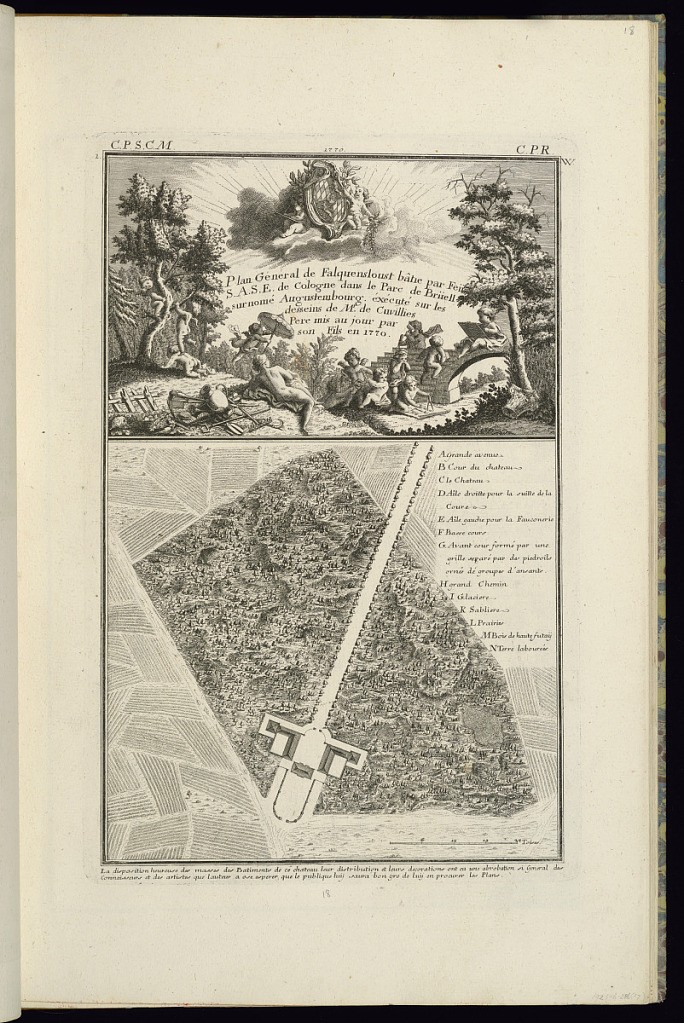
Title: Plan Général de Falquensloust bâtie par Feir S.A.S.E. de Cologne dans le Parc de Brüell surnomé Augustembourg
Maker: François de Cuvilliés the Elder, Belgian, 1695 - 1768
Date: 1770
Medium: Etching and engraving on paper
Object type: Print
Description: A plan for a building set within a park landscape with a legend to the right and a scale below. The title is lettered within a headpiece set within a landscape surrounded by putti with pastoral and artistic motifs, with a coat of arms above. The plate is titled, dated, and numbered.